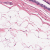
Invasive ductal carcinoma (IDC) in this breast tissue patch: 0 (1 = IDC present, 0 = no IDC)